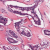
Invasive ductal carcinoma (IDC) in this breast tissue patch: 1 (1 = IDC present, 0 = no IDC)